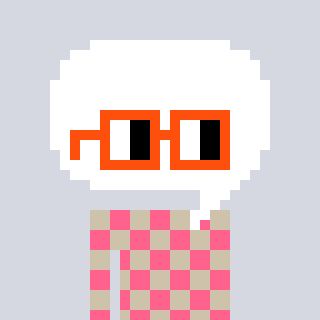
a pixel art character with square orange glasses, a speech bubble-shaped head and a bege-colored body on a cool background